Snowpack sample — Loveland Pass, Silver Plume, Colorado, USA (2/11/26, 12:00 PM MST)
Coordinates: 39.663, -105.886
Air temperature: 35 °F
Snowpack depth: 82 cm
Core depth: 20 cm
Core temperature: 17.6 °F
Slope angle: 13°, slope face: 12°
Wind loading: high
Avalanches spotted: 1
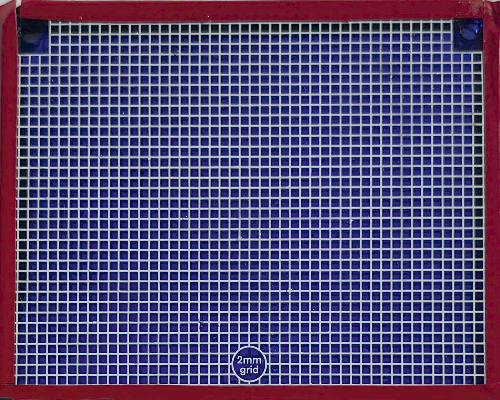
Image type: profile
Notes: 1 small avalanche spotted on the north side of the bowl, lots of wind loading